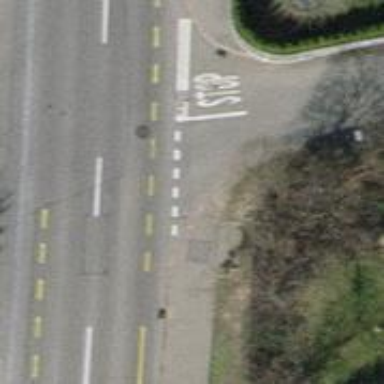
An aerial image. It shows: Sidewalk along the footway.